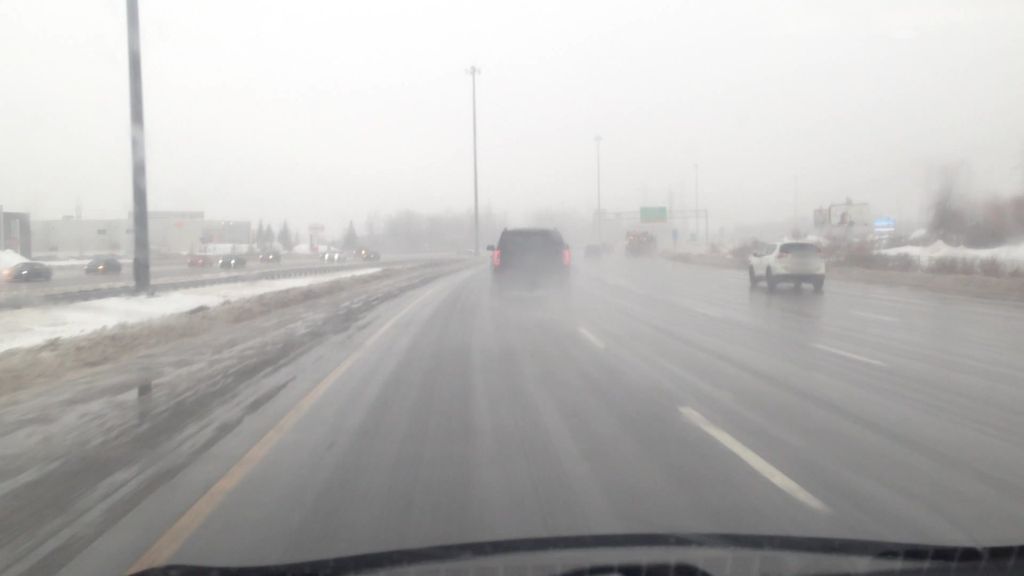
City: montreal